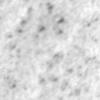
Label: no_change